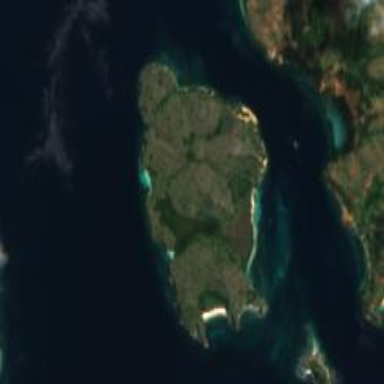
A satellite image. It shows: Island with natural coastline.